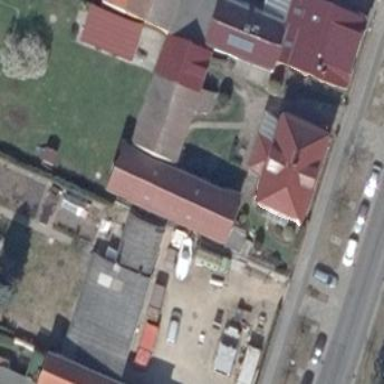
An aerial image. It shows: Building with gabled roof.